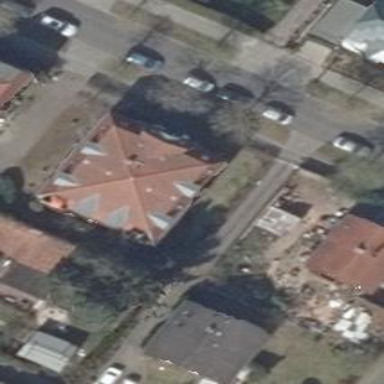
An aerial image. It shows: Simple house.